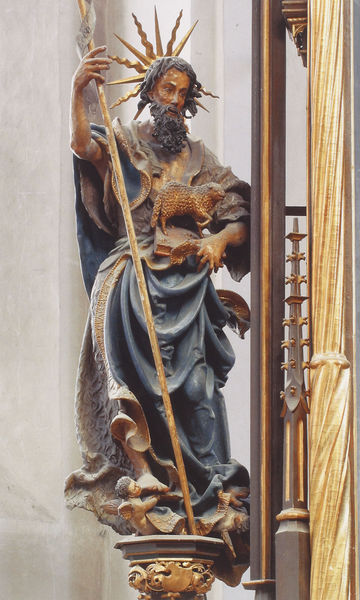
Titel: Hochaltar der ehemaligen Stiftskirche St. Kastulus in Moosburg
Standort: Moosburg, ehemalige Stiftskirche St. Kastulus (EU - D - Bayern)
Schlagwörter: blau, gott, hand, kopf, mann, holz, licht, säule, tier, alt, bart, barock, halten, johannes, sockel, tragen, kirche, figur, gewand, gold, krone, schön, engel, skulptur, statue, kopfbedeckung, stab, detail, plastik, lamm, schaf, buch, strahlen, steht, seite, altar, schnitzerei, zacken, heiligenschein, nimbus, jesus, blattwerk, schreitend, heiliger, speer, heilig, putten, kopfschmuck, hirte, putti, wendel, prachtvoll, fiale, prunkvoll, glorie, neptun, langes haar, beptun, geawnd, hinabblickend, geschnutzt